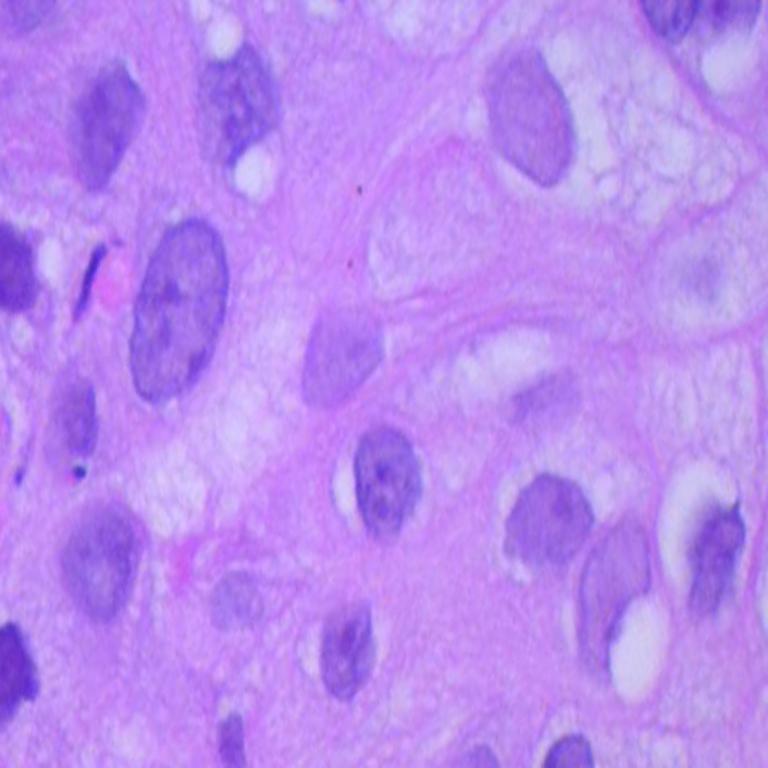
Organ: lung
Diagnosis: squamous carcinomas